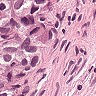
Metastatic tissue present: yes